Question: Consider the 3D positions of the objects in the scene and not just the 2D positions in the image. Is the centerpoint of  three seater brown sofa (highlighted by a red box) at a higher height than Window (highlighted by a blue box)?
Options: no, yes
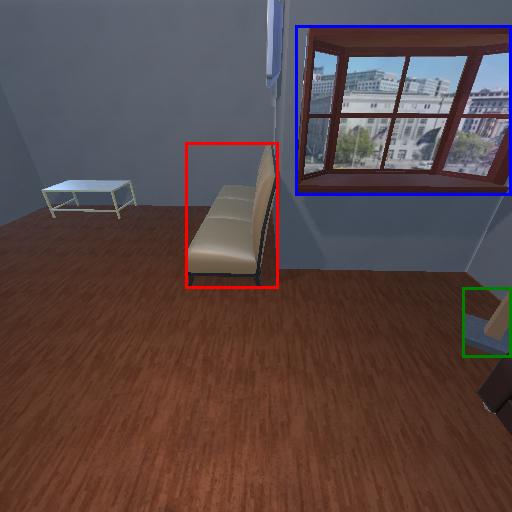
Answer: no